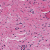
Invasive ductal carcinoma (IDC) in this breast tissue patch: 1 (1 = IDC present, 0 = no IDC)